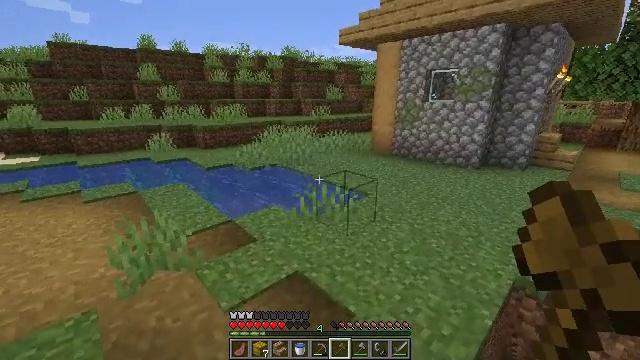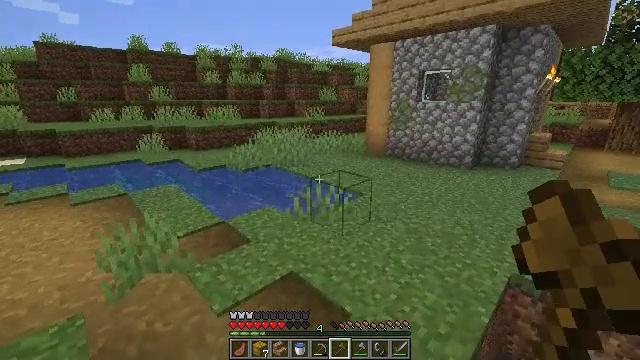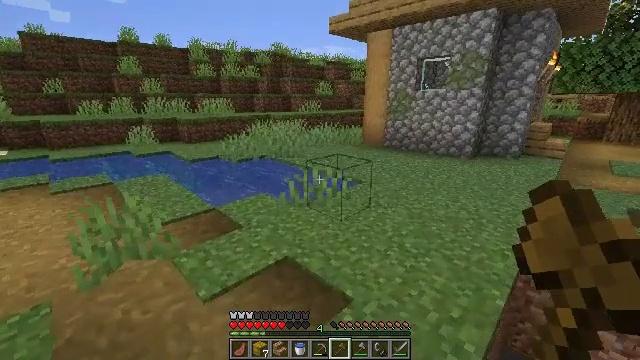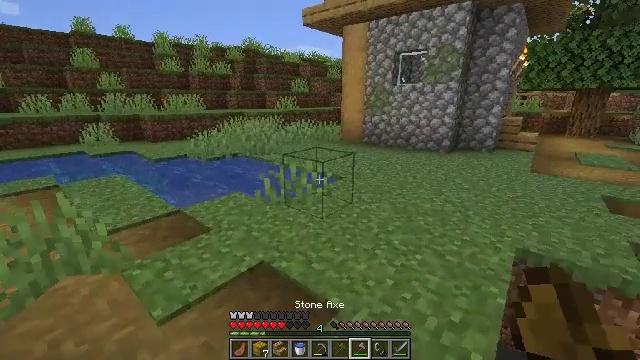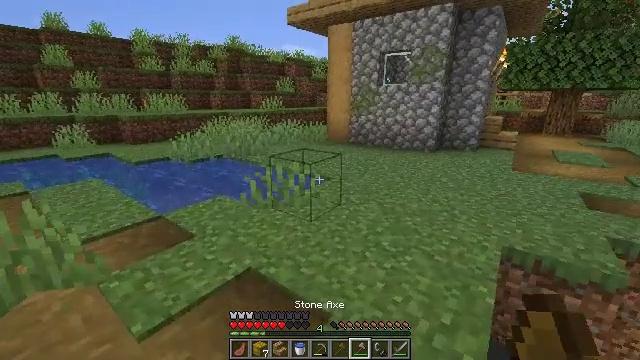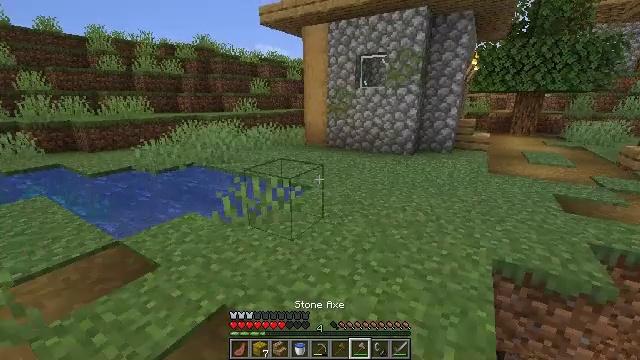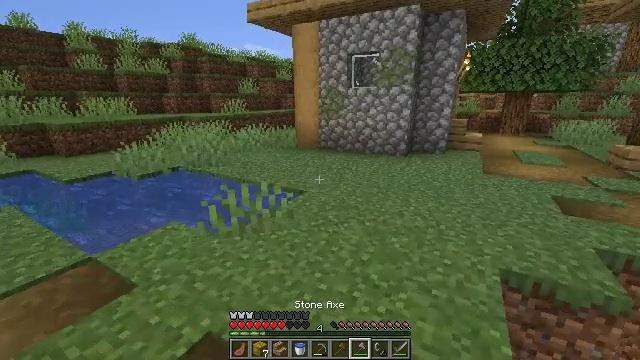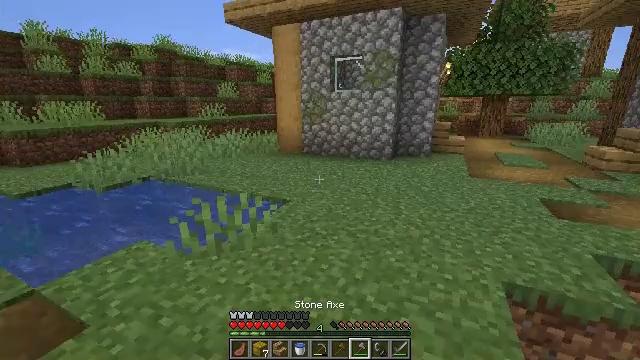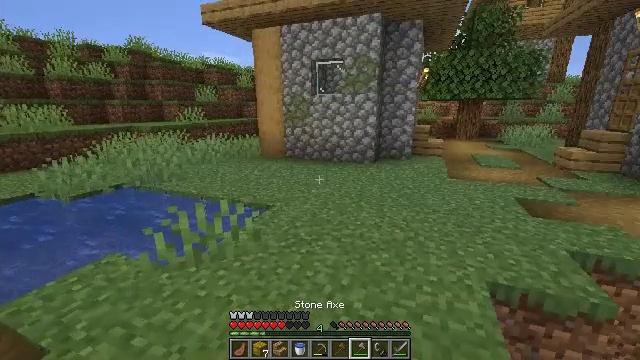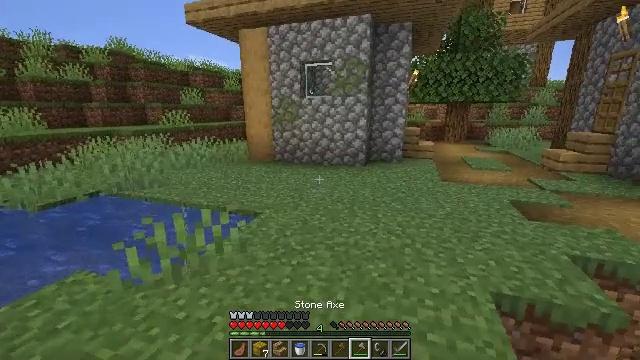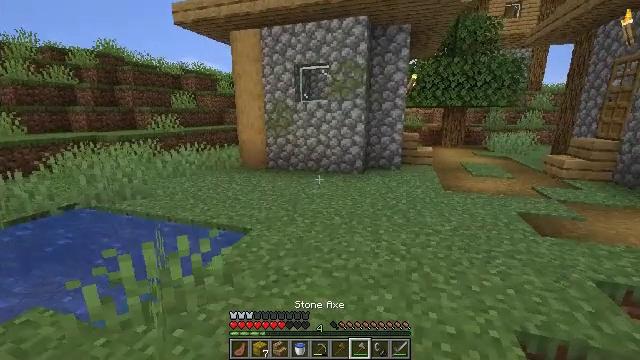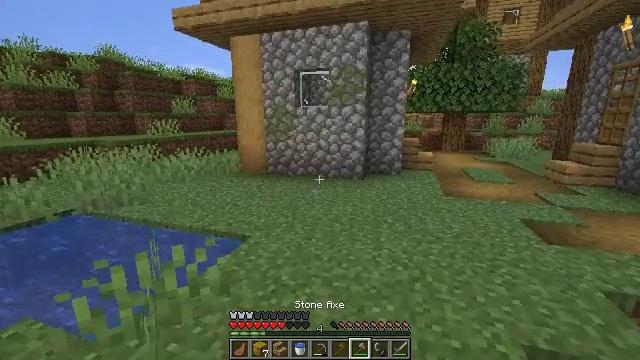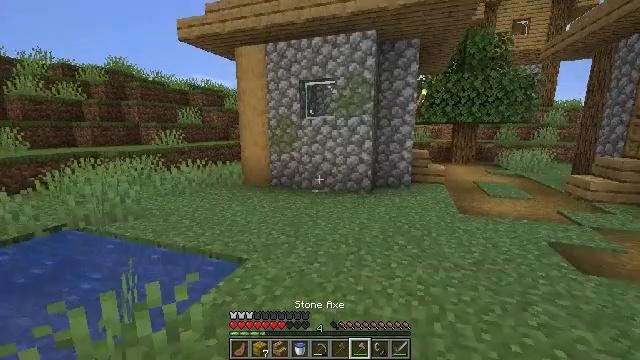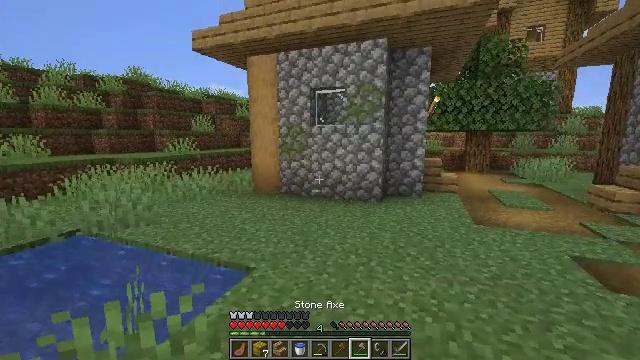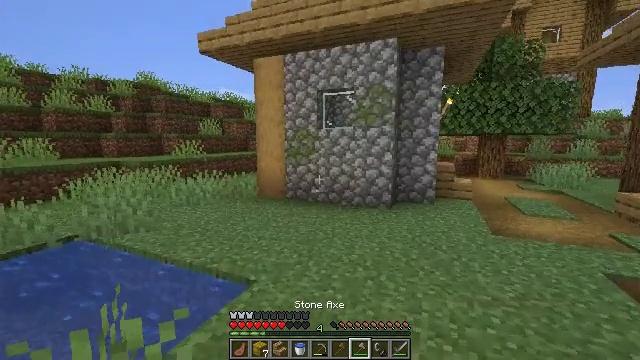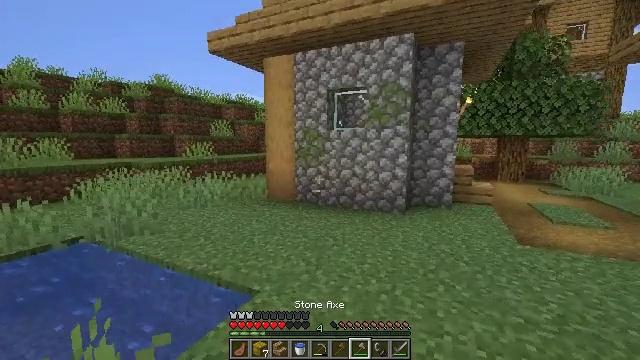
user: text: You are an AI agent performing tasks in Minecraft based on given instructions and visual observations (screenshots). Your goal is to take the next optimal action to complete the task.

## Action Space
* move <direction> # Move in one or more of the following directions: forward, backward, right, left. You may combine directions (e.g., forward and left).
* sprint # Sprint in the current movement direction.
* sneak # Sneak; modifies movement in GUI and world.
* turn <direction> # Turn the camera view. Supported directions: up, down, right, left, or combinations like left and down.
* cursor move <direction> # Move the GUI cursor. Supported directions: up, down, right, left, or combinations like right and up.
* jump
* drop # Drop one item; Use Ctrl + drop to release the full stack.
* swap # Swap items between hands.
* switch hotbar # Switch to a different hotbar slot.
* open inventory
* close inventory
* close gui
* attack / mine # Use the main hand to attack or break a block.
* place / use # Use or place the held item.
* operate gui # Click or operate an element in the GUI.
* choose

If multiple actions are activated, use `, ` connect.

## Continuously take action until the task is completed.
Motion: motion action
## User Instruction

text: Break the stripped oak log.
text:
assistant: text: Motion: move forward, turn right
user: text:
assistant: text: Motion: move forward
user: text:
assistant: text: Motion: move forward, turn right
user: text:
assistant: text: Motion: move forward, turn right
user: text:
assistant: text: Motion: move forward, turn right
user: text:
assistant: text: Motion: move forward, turn right
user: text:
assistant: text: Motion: move forward, turn right
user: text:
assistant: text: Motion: move forward, turn right
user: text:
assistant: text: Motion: move forward, turn right
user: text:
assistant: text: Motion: move forward, turn right
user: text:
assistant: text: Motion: move forward, turn up
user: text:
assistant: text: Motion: move forward, turn left and up
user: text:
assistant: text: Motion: move forward, turn left and up
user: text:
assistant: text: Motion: move forward, turn left
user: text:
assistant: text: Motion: move forward, turn left
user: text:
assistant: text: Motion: move forward, turn left
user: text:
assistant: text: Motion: move forward, turn left
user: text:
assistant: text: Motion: move forward, turn left
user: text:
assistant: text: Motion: move forward, turn left
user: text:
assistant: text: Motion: move forward
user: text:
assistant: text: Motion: move forward
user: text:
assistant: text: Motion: move forward, turn down
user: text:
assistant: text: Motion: move forward, turn down
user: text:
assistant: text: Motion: move forward, turn down
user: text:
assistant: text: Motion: move forward, turn down
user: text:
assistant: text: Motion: move forward, turn right and down
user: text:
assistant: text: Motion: move forward, turn down
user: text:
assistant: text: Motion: move forward
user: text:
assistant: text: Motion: move forward
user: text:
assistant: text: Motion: move forward